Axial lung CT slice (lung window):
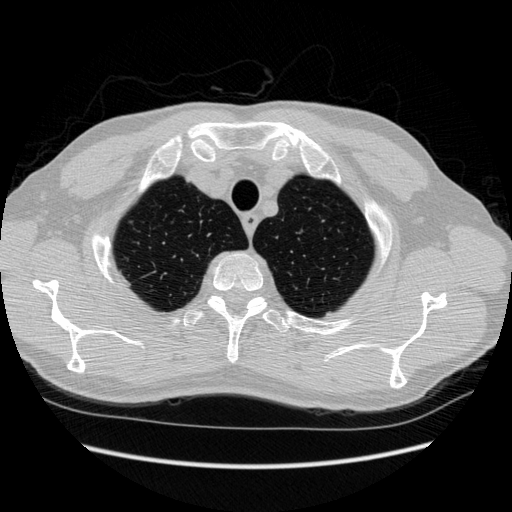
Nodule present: no